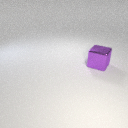
large purple metal cube